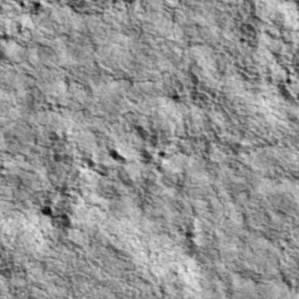
Label: non_frost